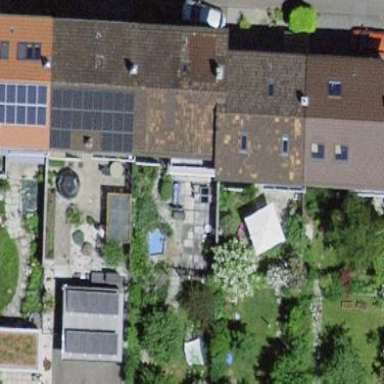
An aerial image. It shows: Terrace building with gabled roof.